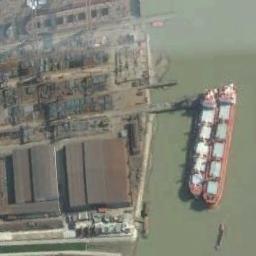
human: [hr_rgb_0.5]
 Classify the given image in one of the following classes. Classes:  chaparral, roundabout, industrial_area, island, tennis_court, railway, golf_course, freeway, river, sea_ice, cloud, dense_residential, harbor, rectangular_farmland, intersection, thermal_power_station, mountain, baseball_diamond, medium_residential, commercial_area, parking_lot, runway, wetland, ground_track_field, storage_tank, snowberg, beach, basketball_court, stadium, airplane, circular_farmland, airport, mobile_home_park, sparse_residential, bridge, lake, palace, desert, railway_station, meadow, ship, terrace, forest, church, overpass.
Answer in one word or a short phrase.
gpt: ship